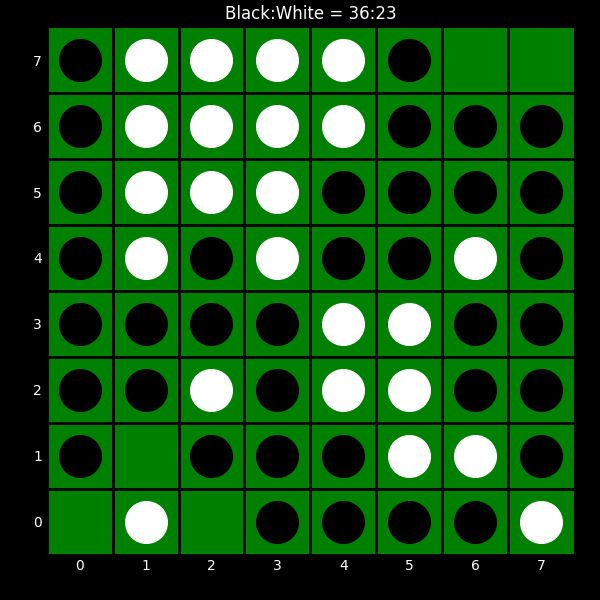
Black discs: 36
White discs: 23